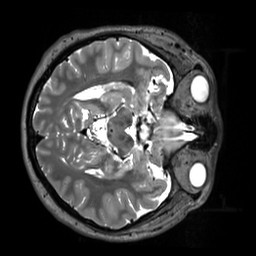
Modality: T2w
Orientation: axial
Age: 27
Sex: male
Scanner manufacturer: siemens
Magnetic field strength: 3 T
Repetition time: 3.2 s
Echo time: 0.412 s